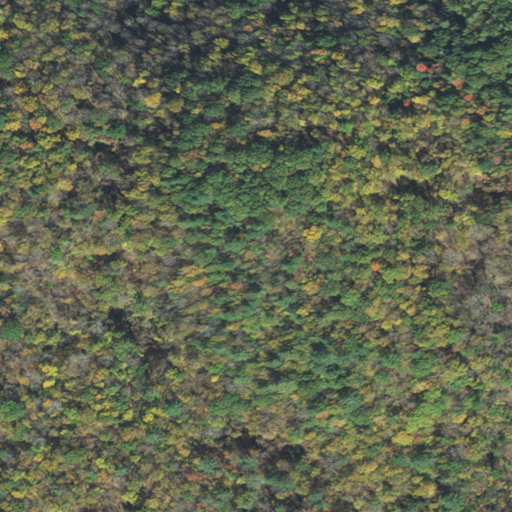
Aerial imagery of mountain in Massachusetts named The Colonel containing deciduous forest, mixed forest, and evergreen forest